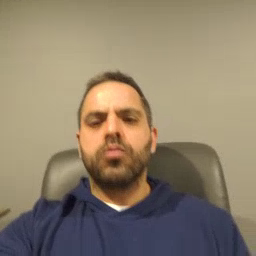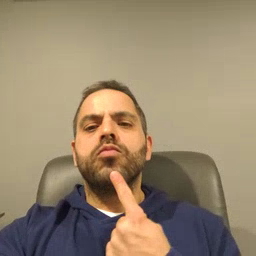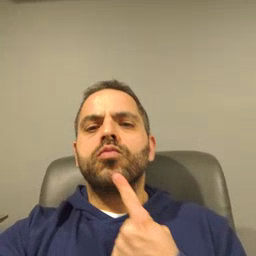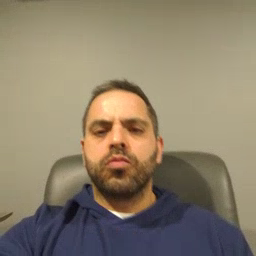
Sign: chin